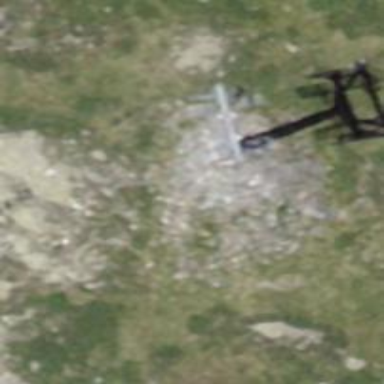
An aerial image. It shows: Pylon used for aerialway.